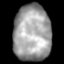
Tissue: lung
Cell type: Epithelial cells
Senescence score: 0.2104
Nuclear area (px): 2083
Mean DAPI intensity: 160.23